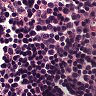
Metastatic tissue present: no